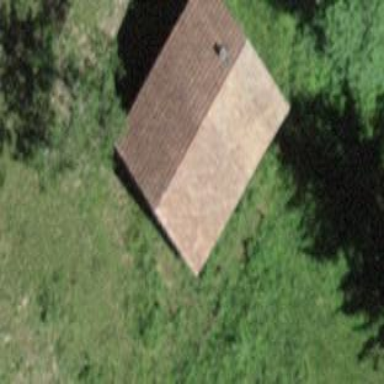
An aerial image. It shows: Cabin.